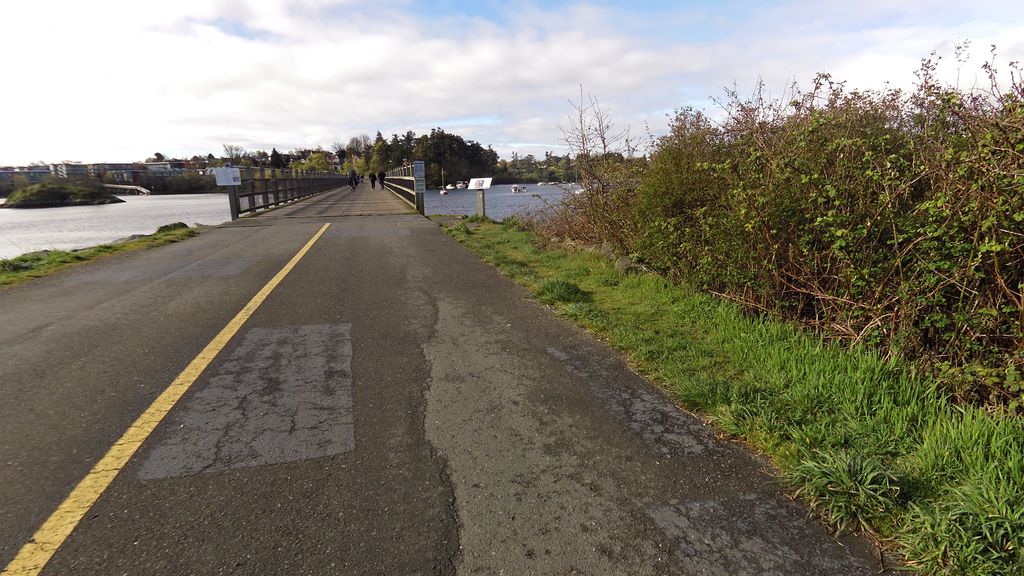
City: victoria